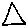
Label: triangle